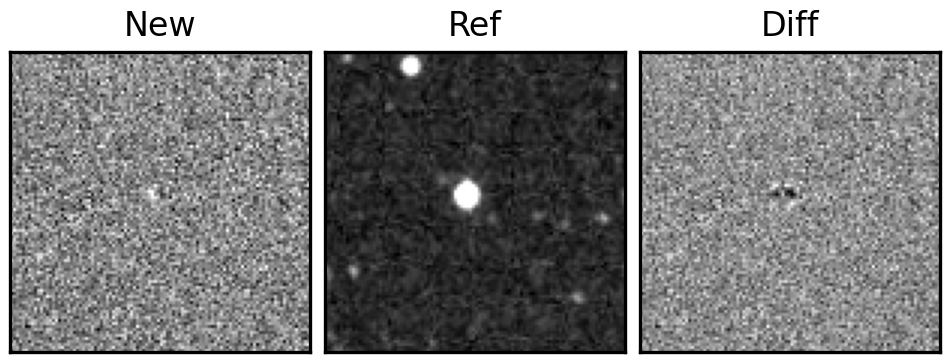
Label: bogus